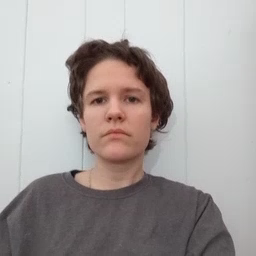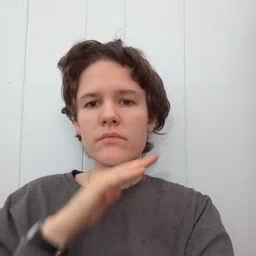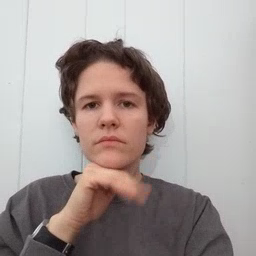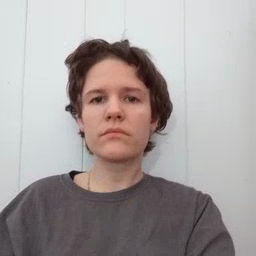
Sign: pig